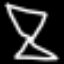
Label: hourglass